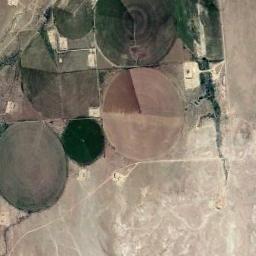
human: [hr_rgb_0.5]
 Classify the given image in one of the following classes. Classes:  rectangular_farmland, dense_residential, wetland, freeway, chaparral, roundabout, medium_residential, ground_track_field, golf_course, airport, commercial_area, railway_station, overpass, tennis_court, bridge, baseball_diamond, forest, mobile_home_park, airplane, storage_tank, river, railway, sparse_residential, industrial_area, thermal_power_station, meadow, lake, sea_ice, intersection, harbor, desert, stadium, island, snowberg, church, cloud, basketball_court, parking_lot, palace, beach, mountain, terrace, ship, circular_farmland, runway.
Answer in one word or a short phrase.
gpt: circular_farmland